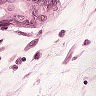
Metastatic tissue present: yes